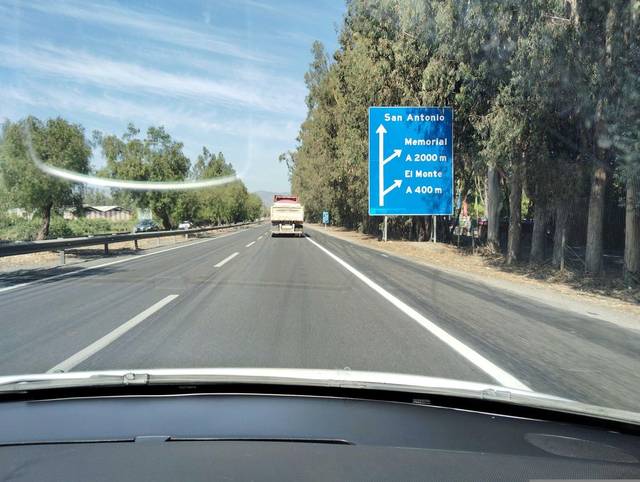
Region: Chile
Coordinates: -33.695, -70.962